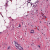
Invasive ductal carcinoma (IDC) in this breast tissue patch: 0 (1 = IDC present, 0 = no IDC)